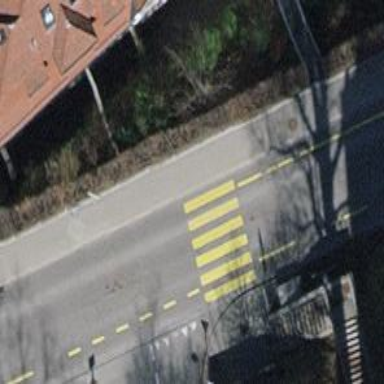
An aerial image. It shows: Marked crossing with zebra stripes on the road.